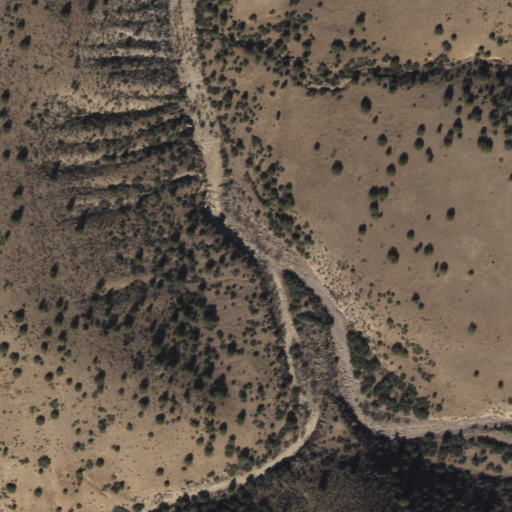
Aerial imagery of valley in Arizona named Gonzales Canyon containing only shrub